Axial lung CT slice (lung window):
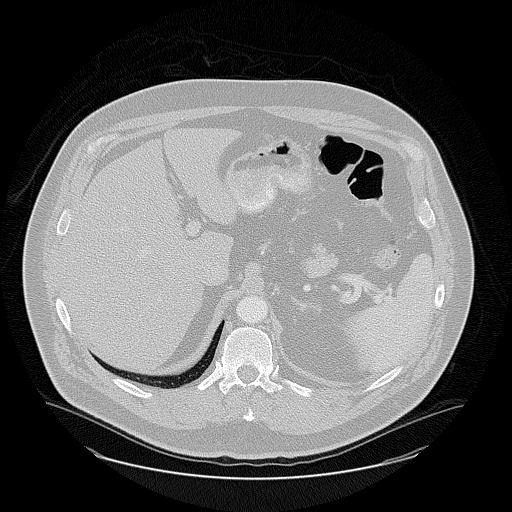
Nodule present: no